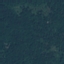
Land use / land cover: Forest